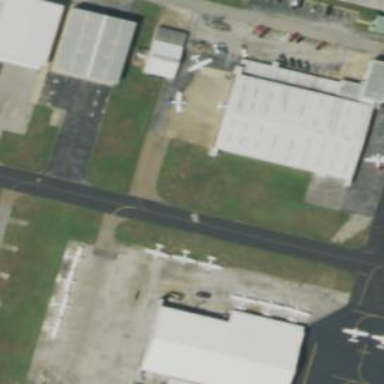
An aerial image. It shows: Image of taxiway at airport.